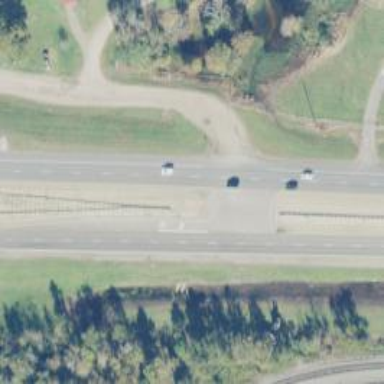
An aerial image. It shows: This image shows trunk highway that functions as expressway.